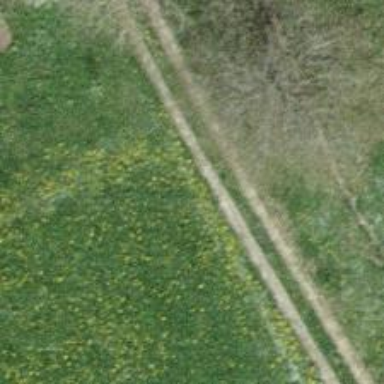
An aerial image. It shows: Grass track road with grade 5 tracktype.